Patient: sex F, age 69
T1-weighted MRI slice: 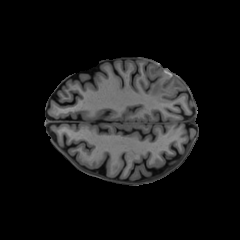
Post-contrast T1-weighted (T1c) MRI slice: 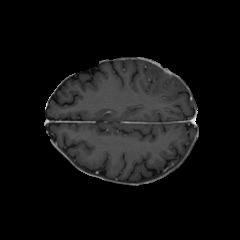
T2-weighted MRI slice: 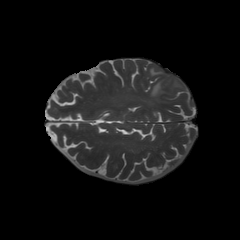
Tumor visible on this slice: yes
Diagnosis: Glioblastoma, IDH-wildtype
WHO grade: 4